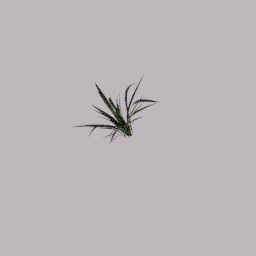
Label: nature